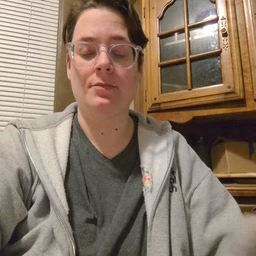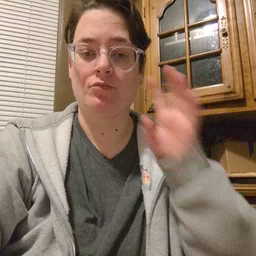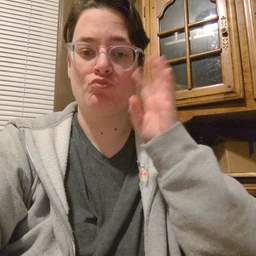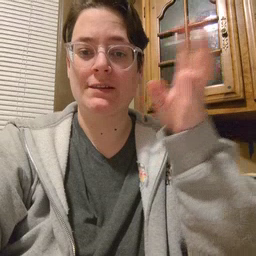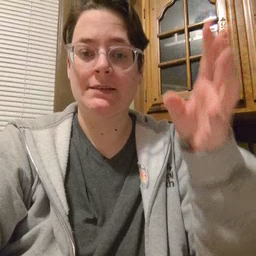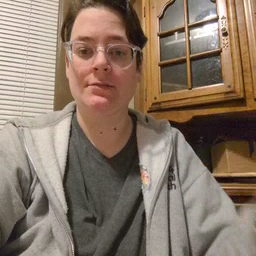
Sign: pretend